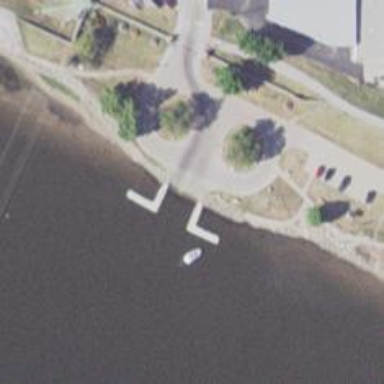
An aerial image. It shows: This slipway is service road leading to leisure land area.